Question: First of all, we're not using the Web Application project, we're using the Web Site type of project.
In our project we have 3 build configurations, which are: Dev (for development), Demo (for testing) and Live (final release of course).
We have two files (but in the end it'll be 4) which are:
- -
A snippet from the first:
'''
<?xml version="1.0"?>
<configuration>
<connectionStrings>
<add name="SomeConnectionString" connectionString="oldConnStr" providerName="System.Data.SqlClient"/>
</connectionStrings>
<system.web>
<compilation targetFramework="4.0" debug="false">
<assemblies>
<add assembly="System.Data.Linq, Version=4.0.0.0, Culture=neutral, PublicKeyToken=B77A5C561934E089"/>
<add assembly="System.Design, Version=4.0.0.0, Culture=neutral, PublicKeyToken=B03F5F7F11D50A3A"/>
</assemblies>
</compilation>
</system.web>
</configuration>
'''
And this is the transformation:
'''
<?xml version="1.0"?>
<configuration xmlns:xdt="http://schemas.microsoft.com/XML-Document-Transform">
<connectionStrings>
<add name="SomeConnectionString" connectionString="newConnString" providerName="System.Data.SqlClient" xdt:Transform="Replace" xdt:Locator="Match(name)" />
</connectionStrings>
<system.web>
<compilation debug="true" xdt:Transform="SetAttributes(debug)" />
</system.web>
</configuration>
'''
It doesn'work at all, neither does the Web.config become 'expandable', screenshot:

Does anyone know how to make this work?
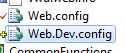
Answer: I found out this can't be done in a Web Site project. It requires a .csproj file, and Web Site's don't have that.